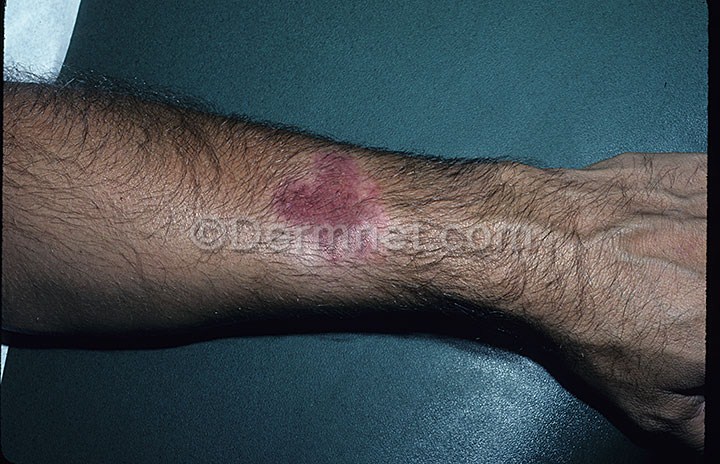
Disease: Cellulitis Impetigo and other Bacterial Infections